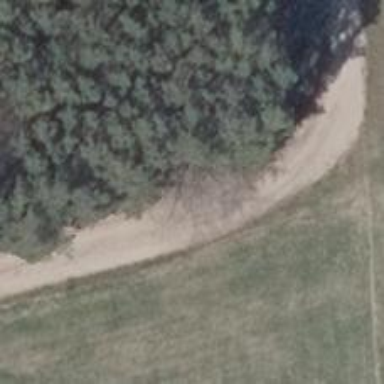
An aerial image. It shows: Track road with grade4 tracktype.